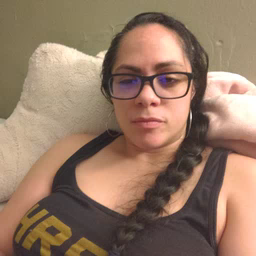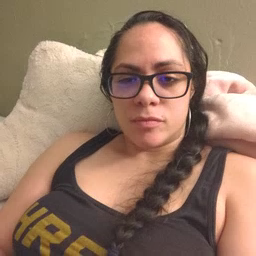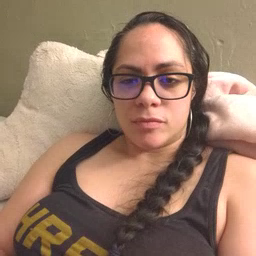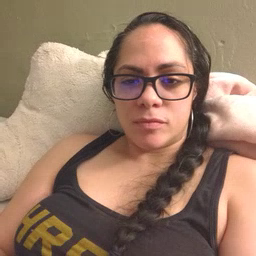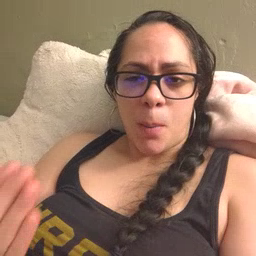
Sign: morning